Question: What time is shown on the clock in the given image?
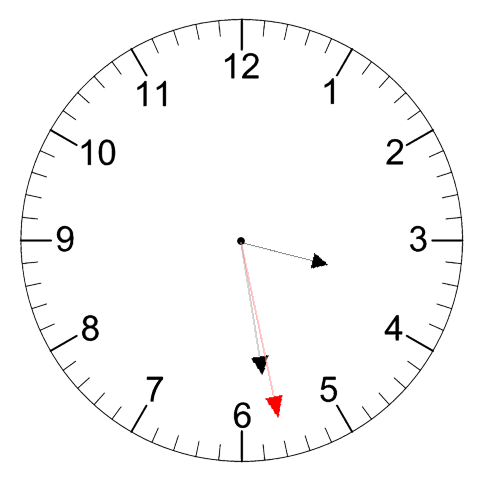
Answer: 03:28:28